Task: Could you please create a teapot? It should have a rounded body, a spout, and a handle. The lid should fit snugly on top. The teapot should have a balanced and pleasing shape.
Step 181:
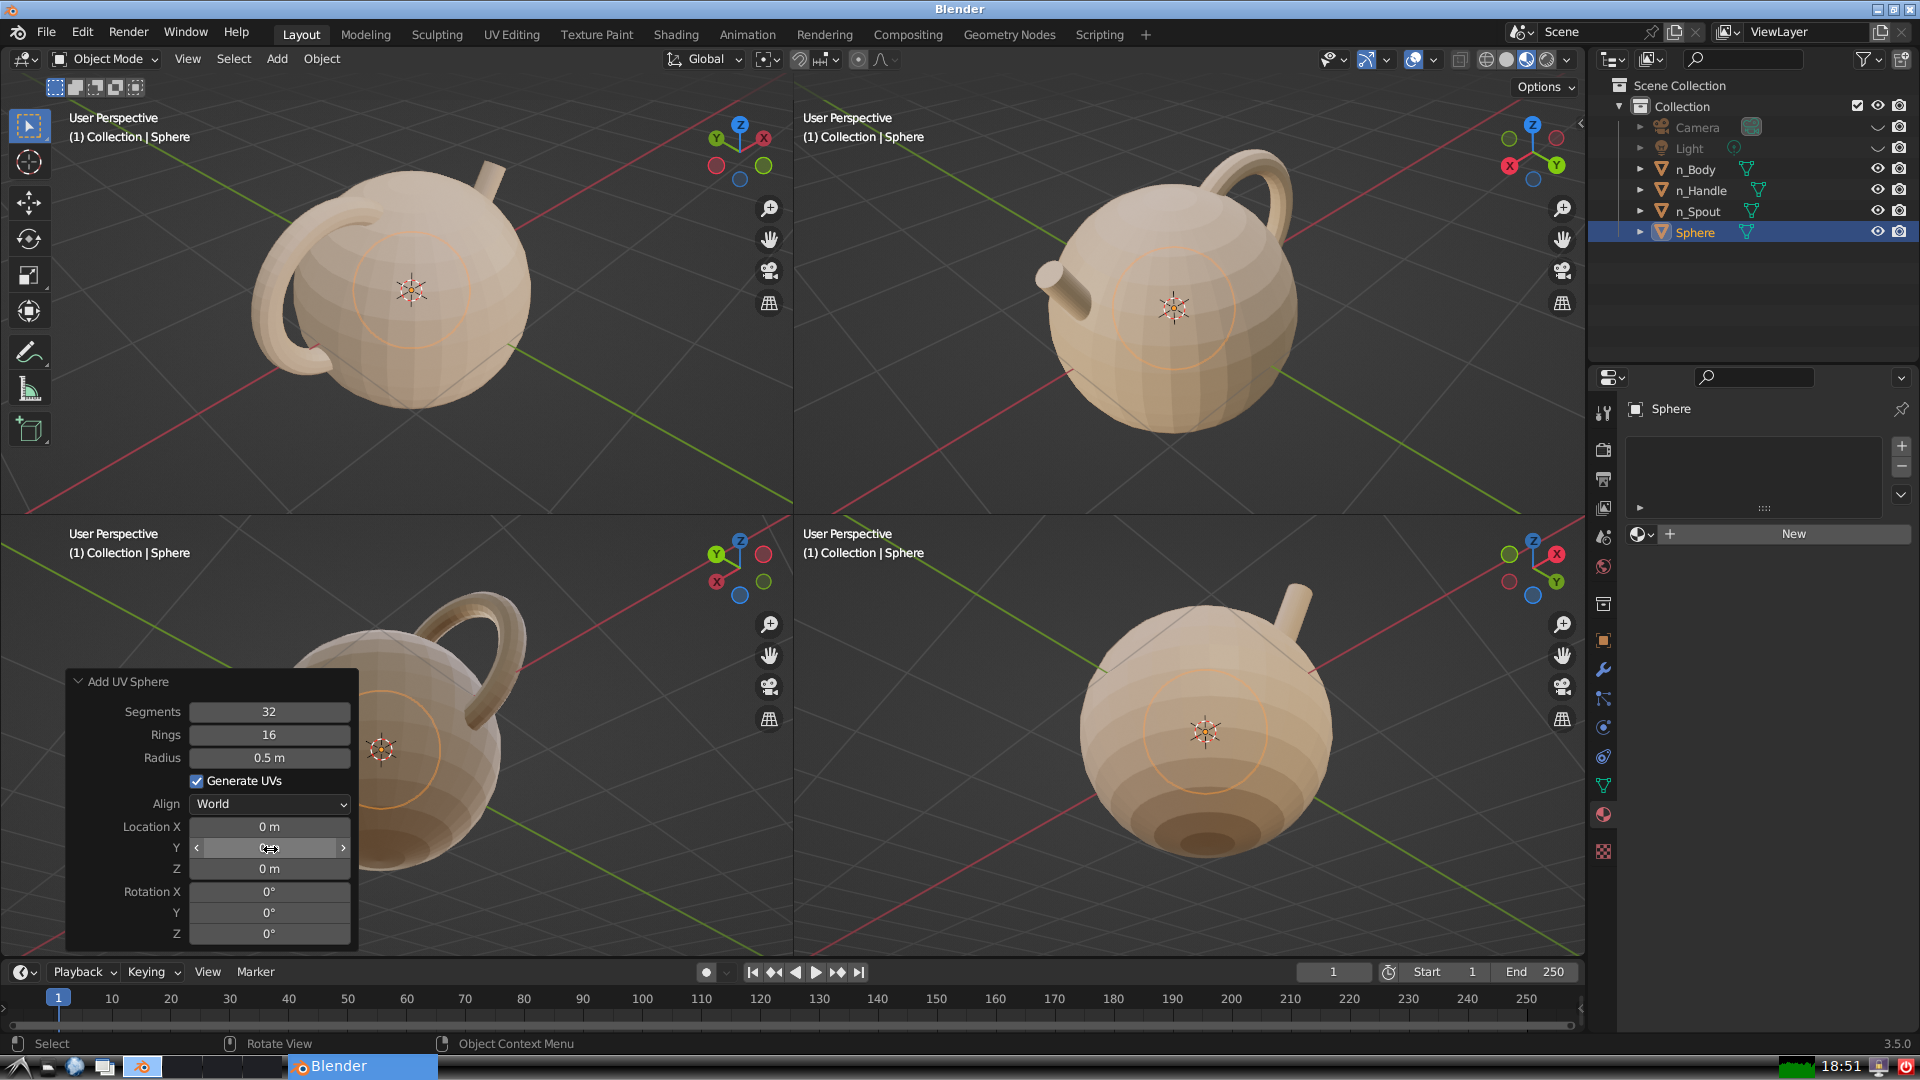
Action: click: no